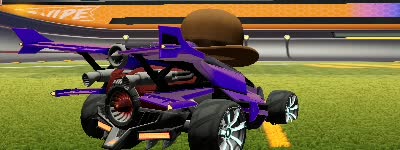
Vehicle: aftershock